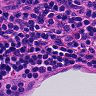
Metastatic tissue present: no